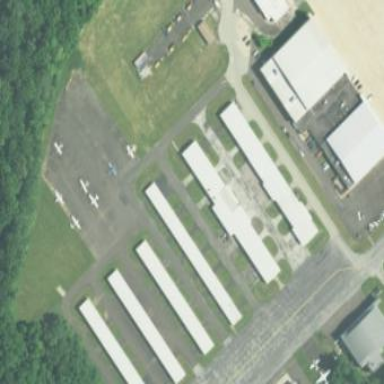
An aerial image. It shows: Hangar building at airport.